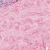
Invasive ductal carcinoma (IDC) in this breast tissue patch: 0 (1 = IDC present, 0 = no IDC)